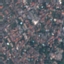
Land use / land cover class: Residential